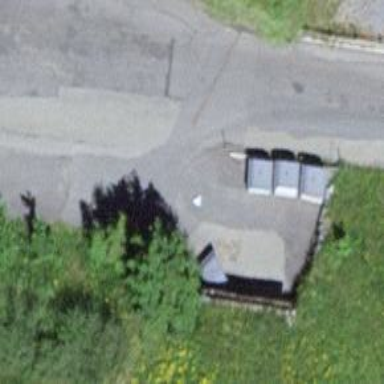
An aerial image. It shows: Recycling container in the area designated for recycling.